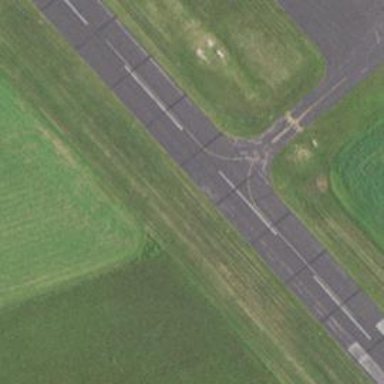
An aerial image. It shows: Runway at airport.